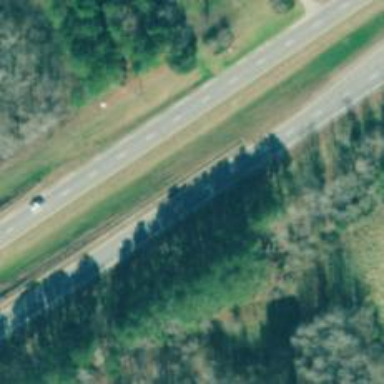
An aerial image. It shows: Asphalt trunk highway classified as expressway.